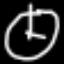
Label: clock